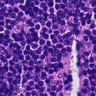
Metastatic tissue present: no